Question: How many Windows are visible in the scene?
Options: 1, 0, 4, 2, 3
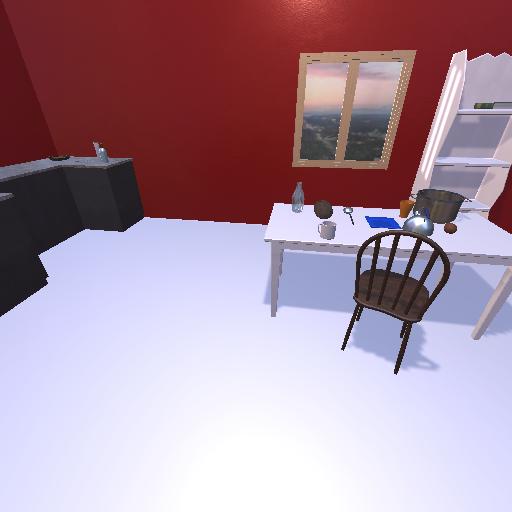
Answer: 1